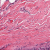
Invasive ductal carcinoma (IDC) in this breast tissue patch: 0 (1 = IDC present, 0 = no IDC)